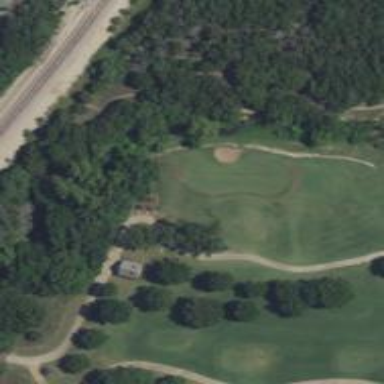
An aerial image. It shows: View of golf hole.